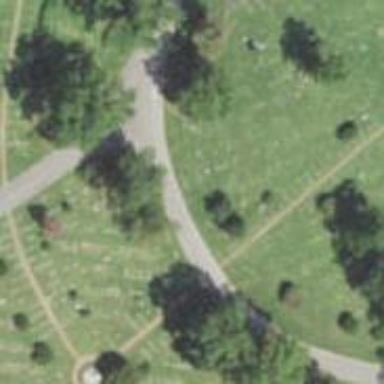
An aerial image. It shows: Graveyard with graves.